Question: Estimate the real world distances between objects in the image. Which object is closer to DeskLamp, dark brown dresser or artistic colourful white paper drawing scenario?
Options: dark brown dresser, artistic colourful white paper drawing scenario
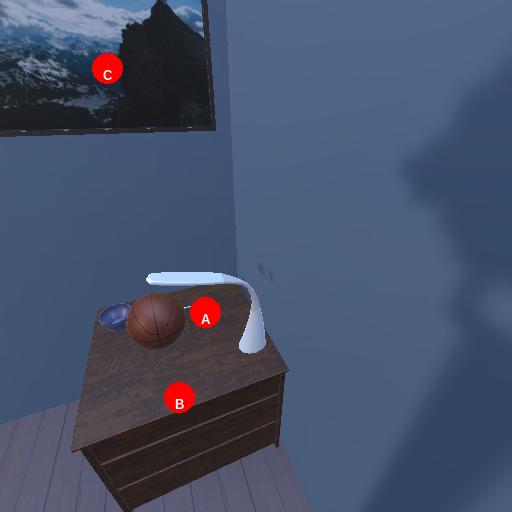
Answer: dark brown dresser